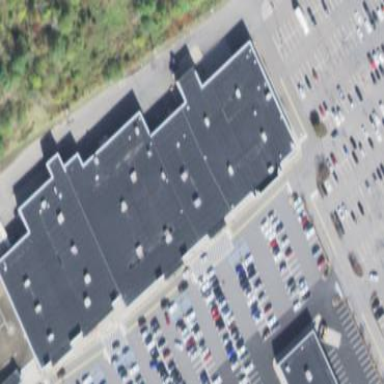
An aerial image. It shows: Department store building.